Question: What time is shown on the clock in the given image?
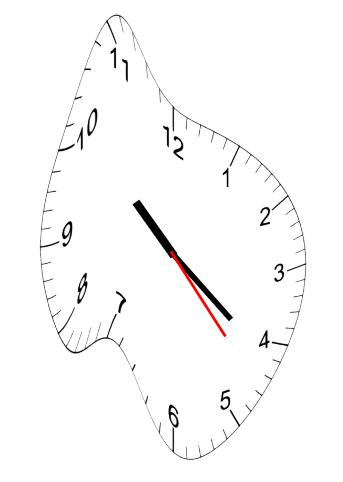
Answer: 10:21:23